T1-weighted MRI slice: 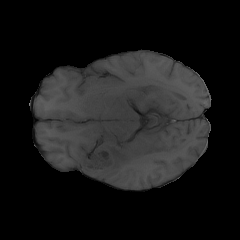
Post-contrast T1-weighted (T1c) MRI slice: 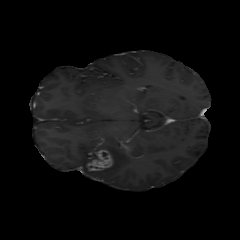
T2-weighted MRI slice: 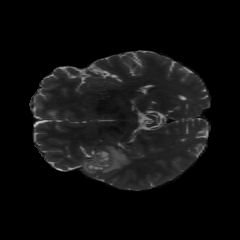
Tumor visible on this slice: yes